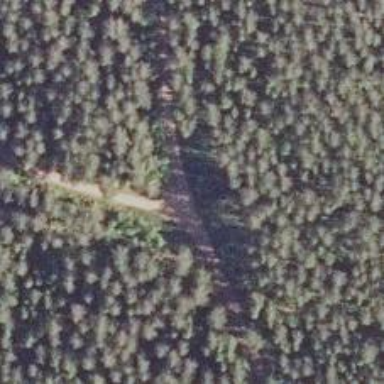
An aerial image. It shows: Unclassified road.